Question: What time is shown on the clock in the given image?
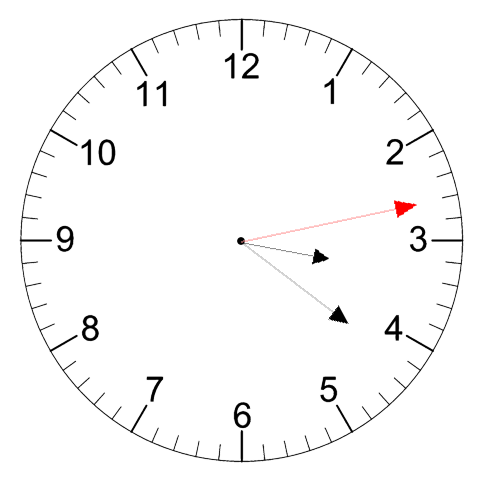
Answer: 03:21:13